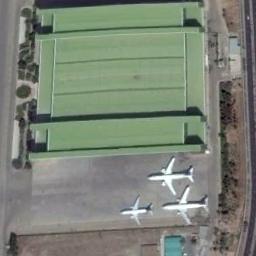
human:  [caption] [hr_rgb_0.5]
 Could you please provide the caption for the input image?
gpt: Three airplanes are parked on the open place beside green buildings .

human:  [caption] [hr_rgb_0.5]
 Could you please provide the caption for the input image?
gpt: Several planes of different sizes are parked in a clearing, With many buildings next to the plane .

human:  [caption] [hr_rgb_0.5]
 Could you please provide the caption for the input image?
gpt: Two big planes and a small plane put a triangular shape on the open area and a green building beside .

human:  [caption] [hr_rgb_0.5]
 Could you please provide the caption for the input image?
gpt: Three white planes parked on the side of the green building .

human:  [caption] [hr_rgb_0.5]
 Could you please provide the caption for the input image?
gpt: Three planes are in the open space next to the green building .